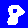
Digit: 8